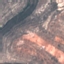
Land use / land cover: HerbaceousVegetation